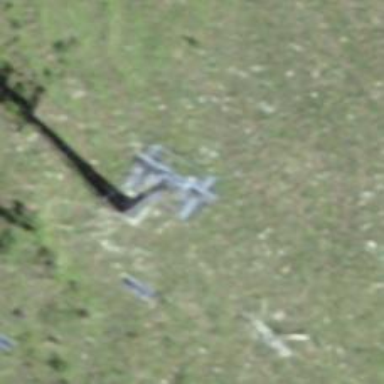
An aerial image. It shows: Pylon used for aerialway.